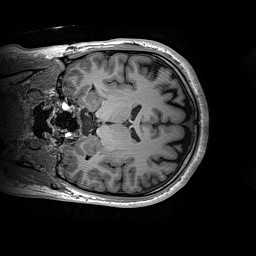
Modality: T1w
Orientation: coronal
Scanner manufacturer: siemens
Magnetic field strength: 3 T
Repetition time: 2.2 s
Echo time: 0.00244 s